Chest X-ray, PA view. Patient: 53 years old, sex F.
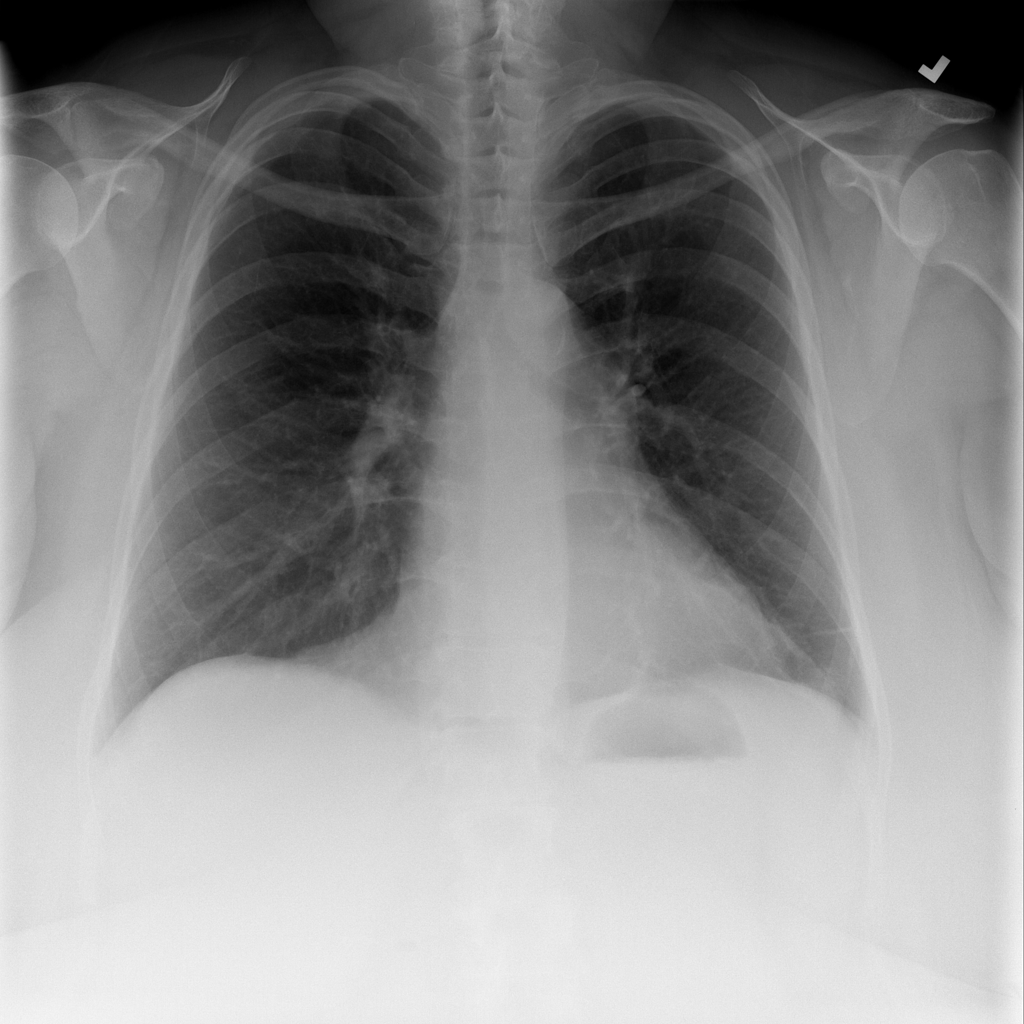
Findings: No Finding